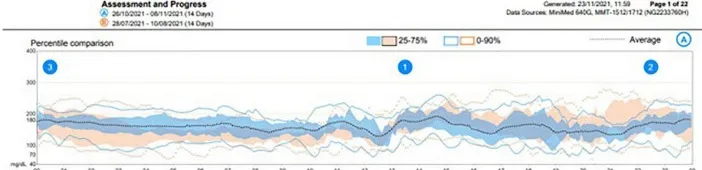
Ambulatory glucose profile at patient's most recent metabolic assessment.
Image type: chart (chart)